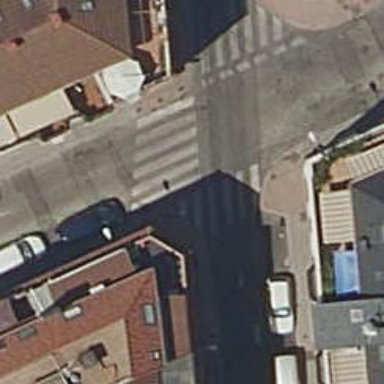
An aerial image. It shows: Marked crossing on the road.